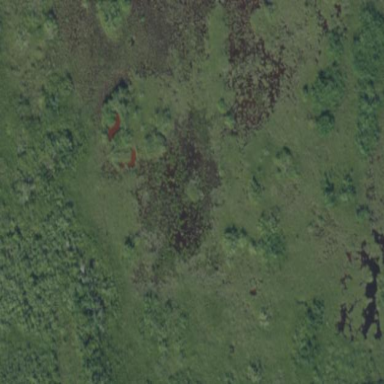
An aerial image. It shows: Saltmarsh wetland featuring plant community of Saltwater Marshes/Halophytic Herbaceous Prairie.